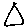
Label: triangle